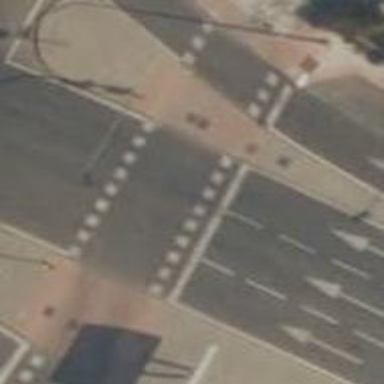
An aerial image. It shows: Crossing with traffic signals.